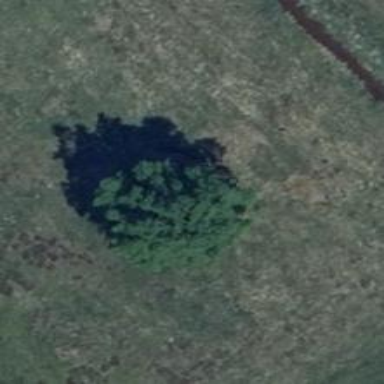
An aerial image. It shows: Deciduous broadleaved tree.